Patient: sex F, age 63
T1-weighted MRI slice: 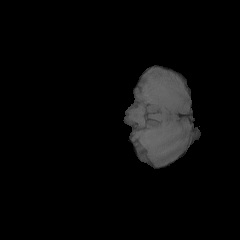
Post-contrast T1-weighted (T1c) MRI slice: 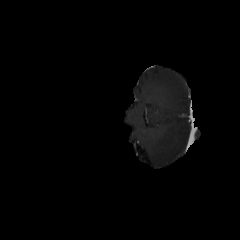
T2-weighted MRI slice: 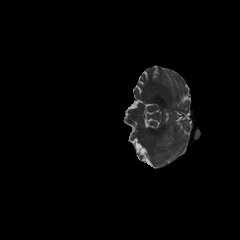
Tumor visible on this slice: no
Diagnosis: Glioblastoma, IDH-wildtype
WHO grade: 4